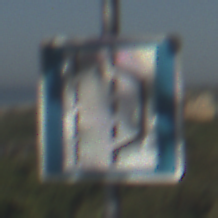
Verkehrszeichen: NothalteUndPannenbucht
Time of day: MorningAfternoon
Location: Outdoor (Urban)
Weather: Clear
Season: NotSpecified
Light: Natural